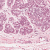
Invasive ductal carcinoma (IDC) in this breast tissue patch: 0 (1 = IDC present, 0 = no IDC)